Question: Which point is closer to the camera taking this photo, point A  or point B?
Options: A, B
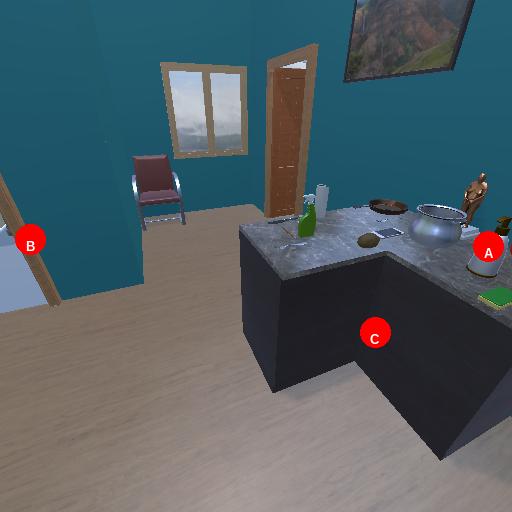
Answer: A